Question: Following is my 'config.yaml' configuration to make the detail page URL user friendly.
'''
News:
type: Extbase
limitToPages:
- 23
extension: News
plugin: Pi1
routes:
-
routePath: '{news_title}'
_controller: 'News::detail'
_arguments:
news_title: news
-
routePath: '/topic/{category_name}'
_controller: 'News::list'
_arguments:
category_name: overwriteDemand/categories
defaultController: 'News::list'
defaults:
page: '0'
requirements:
news_title: '^[a-zA-Z0-9].*$'
page: \d+
aspects:
news_title:
type: PersistedAliasMapper
tableName: tx_news_domain_model_news
routeFieldName: path_segment
category_name:
type: PersistedAliasMapper
tableName: sys_category
routeFieldName: path_segment
NewsList:
type: Plugin
routePath: '/browse/{@widget_0/currentPage}'
namespace: tx_news_pi1
aspects:
'@widget_0/currentPage':
type: StaticRangeMapper
start: '1'
end: '1000'
'''
I need a URL like: 'https://www.example.com/article/lorem-ipsum-dolor'
But the obtained URL is: 'https://www.example.com/article/?tx_news_pi1%5Bnews%5D=1&cHash=0bfd8bb6d92152b35569116fa86a2406'
The same code is used in other projects too It is perfectly working there.
But in my sitemap.xml I can see the correct URL There.
Can anyone help me? Why the URL is correct only in the sitemap.

Thank you.
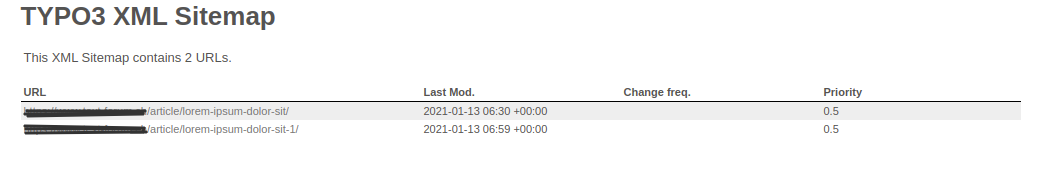
Answer: I found the problem.
'''
link {
skipControllerAndAction = 1
}
'''
There is a skipControllerandAction in my news setup. I have removed this and now it working well.
Thanks!!